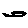
Label: zigzag